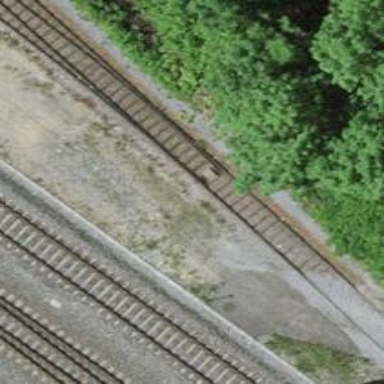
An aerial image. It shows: Railway switch.